Field crop: tomato
Growth stage: 1
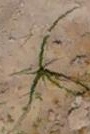
Species: cyperus